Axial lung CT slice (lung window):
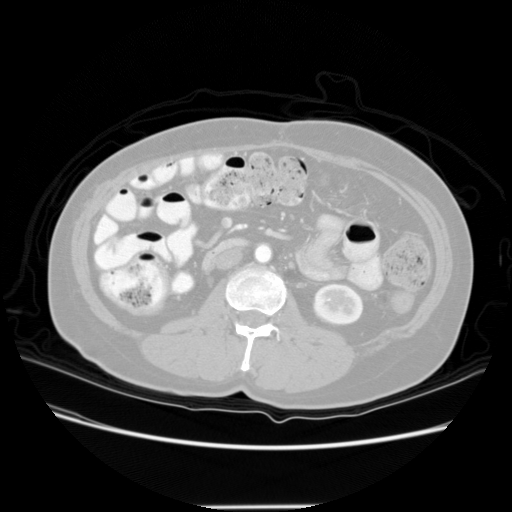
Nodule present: no